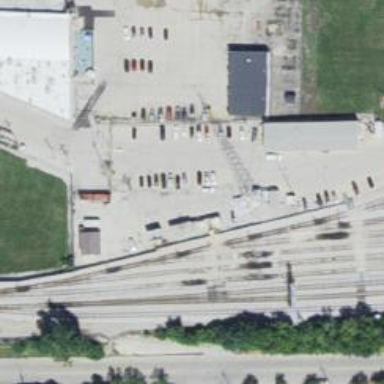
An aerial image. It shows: Railway yard used for servicing trains.